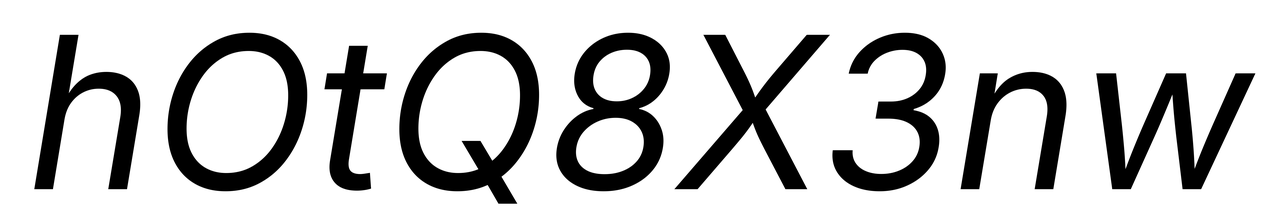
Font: Inter-Italic_Italic